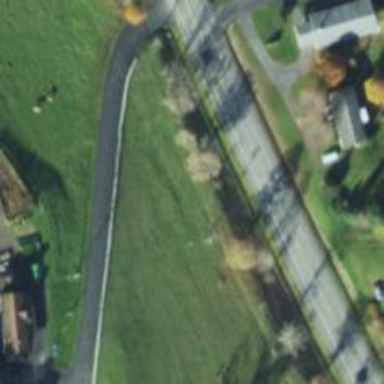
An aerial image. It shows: Primary road with asphalt surface.